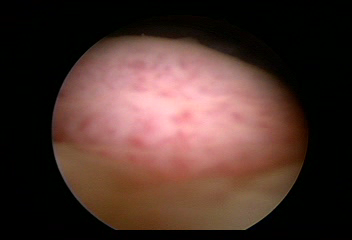
Modality: WLC
Class: Normal mucosa
Bladder cancer association: No